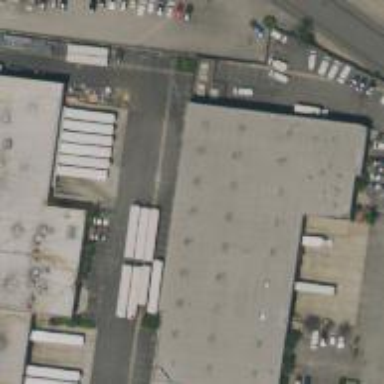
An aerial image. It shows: Warehouse.